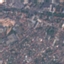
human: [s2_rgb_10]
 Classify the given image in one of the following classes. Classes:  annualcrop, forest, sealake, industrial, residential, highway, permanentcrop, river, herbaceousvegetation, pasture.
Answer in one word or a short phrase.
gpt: Residential